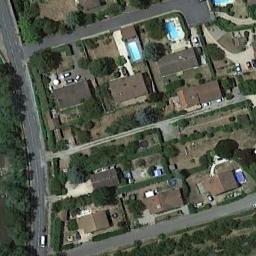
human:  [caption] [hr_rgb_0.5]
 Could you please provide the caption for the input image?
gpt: The medium residential is on the bare land next to the road and trees .

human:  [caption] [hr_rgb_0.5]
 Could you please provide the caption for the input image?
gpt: Many buildings are in medium residential area .

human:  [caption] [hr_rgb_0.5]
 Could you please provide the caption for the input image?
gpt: The dense medium residential area has some neatly arranged houses and green belts and some of the houses have swimming pools .

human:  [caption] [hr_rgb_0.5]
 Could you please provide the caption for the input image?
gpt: Medium sized residential areas have different orientations .

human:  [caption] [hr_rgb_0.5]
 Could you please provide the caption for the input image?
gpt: There are some brown buildings and green trees on the medium residential area .